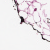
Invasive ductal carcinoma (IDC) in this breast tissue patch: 0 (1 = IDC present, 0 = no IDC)